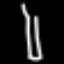
Label: fork